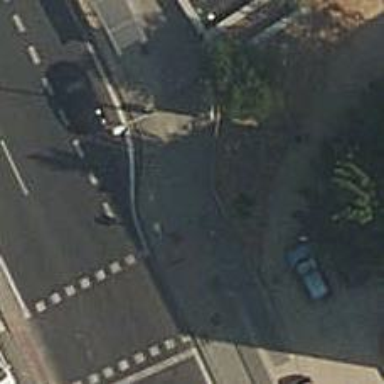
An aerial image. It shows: Sidewalk.